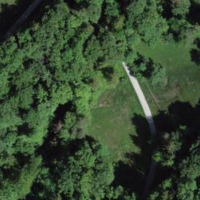
EUNIS habitat code: 41
Species observed at this site:
Lysimachia vulgaris